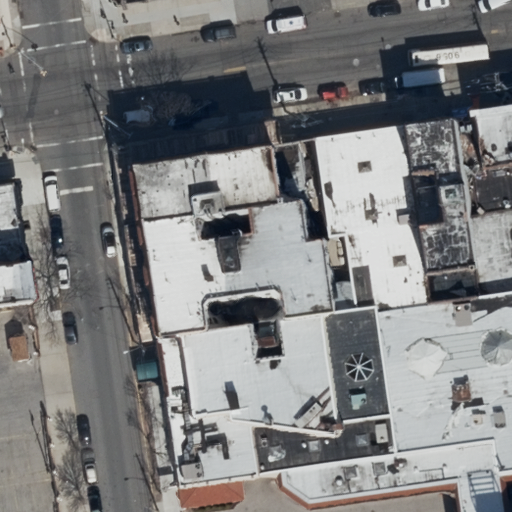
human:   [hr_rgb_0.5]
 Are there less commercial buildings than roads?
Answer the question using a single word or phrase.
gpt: yes

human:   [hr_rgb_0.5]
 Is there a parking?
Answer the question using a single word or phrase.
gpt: yes

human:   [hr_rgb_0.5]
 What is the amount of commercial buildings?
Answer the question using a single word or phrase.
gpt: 0

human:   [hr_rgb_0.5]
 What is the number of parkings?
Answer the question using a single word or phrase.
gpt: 1

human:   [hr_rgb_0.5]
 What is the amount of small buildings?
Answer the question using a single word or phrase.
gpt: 3

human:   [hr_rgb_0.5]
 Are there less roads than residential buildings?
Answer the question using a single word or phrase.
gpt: yes

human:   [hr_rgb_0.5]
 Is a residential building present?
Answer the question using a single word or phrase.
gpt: yes

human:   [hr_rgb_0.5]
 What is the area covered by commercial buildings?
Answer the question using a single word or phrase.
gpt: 0m2

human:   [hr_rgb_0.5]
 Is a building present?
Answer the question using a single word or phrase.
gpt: yes

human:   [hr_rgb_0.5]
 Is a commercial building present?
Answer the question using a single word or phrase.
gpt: no

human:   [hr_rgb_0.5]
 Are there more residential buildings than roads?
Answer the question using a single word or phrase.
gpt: yes

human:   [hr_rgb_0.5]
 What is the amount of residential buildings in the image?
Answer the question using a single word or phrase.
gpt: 12

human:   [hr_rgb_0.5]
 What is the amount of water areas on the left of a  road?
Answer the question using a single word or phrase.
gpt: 0

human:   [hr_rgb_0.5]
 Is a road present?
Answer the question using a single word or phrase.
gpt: yes

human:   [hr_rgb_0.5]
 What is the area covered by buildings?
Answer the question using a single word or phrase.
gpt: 9659m2

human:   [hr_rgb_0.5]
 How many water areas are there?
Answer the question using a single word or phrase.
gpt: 0

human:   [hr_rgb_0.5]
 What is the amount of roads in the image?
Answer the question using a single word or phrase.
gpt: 3

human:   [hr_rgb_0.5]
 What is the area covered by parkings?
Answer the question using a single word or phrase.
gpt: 6566m2

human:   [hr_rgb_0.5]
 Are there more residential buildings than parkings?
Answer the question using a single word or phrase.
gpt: yes

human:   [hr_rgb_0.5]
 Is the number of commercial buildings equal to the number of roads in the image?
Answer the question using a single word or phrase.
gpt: no

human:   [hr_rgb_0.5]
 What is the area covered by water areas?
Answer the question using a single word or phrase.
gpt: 0m2

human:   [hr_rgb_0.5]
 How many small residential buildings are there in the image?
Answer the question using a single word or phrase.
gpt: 3

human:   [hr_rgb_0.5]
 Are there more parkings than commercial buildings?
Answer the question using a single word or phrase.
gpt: yes

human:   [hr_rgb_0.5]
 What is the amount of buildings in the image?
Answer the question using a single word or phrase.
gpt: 13

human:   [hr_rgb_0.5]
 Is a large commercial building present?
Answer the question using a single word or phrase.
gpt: no

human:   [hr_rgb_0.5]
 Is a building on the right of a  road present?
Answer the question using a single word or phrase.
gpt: yes

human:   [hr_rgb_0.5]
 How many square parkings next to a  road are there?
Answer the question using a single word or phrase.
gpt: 0

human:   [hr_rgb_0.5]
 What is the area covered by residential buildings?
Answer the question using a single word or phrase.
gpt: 5563m2

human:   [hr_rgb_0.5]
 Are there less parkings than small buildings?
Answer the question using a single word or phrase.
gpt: yes

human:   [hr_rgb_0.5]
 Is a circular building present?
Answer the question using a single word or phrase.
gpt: no

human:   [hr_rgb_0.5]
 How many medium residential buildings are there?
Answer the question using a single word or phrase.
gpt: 5

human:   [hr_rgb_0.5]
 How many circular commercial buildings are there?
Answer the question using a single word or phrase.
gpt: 0

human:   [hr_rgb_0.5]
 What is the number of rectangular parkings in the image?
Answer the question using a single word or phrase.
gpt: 0

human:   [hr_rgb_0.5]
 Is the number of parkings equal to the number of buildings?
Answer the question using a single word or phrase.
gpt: no

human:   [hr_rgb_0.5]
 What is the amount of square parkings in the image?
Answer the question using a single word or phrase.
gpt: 0

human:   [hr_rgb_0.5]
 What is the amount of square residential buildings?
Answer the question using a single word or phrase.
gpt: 0

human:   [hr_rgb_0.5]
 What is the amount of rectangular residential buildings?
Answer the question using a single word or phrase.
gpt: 7

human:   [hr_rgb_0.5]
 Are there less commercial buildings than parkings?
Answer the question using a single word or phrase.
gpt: yes

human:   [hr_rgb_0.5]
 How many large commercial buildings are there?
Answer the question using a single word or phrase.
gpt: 0

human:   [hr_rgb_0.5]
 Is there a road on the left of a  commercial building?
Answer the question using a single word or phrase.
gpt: no

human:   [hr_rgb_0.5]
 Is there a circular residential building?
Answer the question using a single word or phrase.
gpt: no

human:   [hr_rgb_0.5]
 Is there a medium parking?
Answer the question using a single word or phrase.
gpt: no

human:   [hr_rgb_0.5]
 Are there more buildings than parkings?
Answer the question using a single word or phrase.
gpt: yes

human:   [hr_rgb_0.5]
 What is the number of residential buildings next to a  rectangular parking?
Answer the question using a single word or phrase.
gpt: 0

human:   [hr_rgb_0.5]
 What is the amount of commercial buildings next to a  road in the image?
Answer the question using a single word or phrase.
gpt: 0

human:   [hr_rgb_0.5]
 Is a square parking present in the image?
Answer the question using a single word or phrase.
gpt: no

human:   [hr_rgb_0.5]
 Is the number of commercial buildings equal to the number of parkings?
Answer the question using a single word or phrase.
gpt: no

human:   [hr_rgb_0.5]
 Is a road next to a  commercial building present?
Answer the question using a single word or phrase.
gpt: no

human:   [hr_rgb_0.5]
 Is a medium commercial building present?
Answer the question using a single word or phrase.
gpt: no

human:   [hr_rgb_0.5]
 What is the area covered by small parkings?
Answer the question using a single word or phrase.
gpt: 0m2

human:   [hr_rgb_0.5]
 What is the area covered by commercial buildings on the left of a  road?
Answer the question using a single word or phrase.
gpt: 0m2

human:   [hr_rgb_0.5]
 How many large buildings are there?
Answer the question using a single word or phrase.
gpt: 5

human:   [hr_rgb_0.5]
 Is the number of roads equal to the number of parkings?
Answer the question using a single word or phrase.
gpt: no

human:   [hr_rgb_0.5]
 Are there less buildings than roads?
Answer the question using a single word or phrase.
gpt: no

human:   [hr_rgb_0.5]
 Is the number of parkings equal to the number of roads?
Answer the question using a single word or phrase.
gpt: no

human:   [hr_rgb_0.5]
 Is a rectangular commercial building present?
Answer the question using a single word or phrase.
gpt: no

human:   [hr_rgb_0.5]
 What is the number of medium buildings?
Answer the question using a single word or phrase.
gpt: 5

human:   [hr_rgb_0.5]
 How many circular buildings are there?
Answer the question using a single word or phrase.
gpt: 0

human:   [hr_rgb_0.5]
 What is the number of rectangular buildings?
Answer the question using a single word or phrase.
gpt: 7

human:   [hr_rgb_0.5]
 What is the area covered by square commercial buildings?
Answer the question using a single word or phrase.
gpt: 0m2

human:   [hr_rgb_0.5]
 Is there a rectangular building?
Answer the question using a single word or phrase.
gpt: yes

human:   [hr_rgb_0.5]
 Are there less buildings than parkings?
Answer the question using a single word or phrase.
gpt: no

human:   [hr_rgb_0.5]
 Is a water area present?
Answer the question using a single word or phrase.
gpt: no

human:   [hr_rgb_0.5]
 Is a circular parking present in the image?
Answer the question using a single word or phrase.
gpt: no